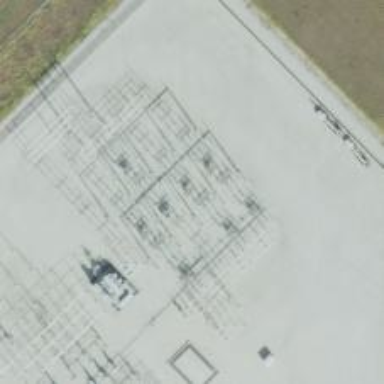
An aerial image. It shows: Switch for power supply.